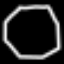
Label: octagon